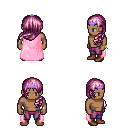
a pixel art fantasy rpg character, male body template, human, dark skin, pink cape, magenta pants, pink left-swept hairstyle, purple tiara, bracelets, brown shoes, four views (front, back, left, right), 2x2 character sprite sheet, small pixel art, hard edges, no anti-aliasing